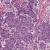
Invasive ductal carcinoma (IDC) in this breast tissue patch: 1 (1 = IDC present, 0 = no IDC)